Question: I am using some code to centre some given text, then parse the new string back to Lua so it can send the new message to the destination (the game console of a player, or players).
When I use this code, I always get formatting errors of weird characters appearing on the right side of the console. I have been told that this is a string memory error but the person that told me this doesn't know how to fix this.
The string is cleared before we put the new message into it. I have tried with and without the console colour symbols (a $ followed by an integer of 0-9), and the same problem persists.
With normal non-centred console messages, I do not get this problem. See the image for an example.

'''
int CScriptBind_GameRules::CentreTextForConsole(IFunctionHandler *pH, const char *msg)
{
if (msg)
{
const int linelength=113;
char newmsg[linelength+1];
for(int i=0;i<linelength;i++)
newmsg[i]=0;
for(int i=0;i<linelength;i++)
newmsg[i]=' ';
int msglen=strlen(msg);
int startpos=linelength/2-msglen/2;
for(int i=msglen-1;i>=0;i--)
newmsg[startpos+i]=msg[i];
return pH->EndFunction(newmsg);
}
else
{
CryLog("[System] Error in CScriptBind_GameRules::CentreTextForConsole: Failed to align");
return pH->EndFunction();
}
return pH->EndFunction();
}
'''
To Send:
'''
CMCCPlayer(player, "================================================================================================================");
CMCCPlayer(player, "$4#### ### ### ###### ####");
CMCCPlayer(player, "$4## ### ### ## ## ##");
CMCCPlayer(player, "$4## ### ### ## ##");
CMCCPlayer(player, "$4## ### ##### ###### ### ##");
CMCCPlayer(player, "$4## ### ### ## ##");
CMCCPlayer(player, "$4## ### ### ## ## ## ");
CMCCPlayer(player, "$4#### ### ### ###### ####");
CMCCPlayer(player, "================================================================================================================");
CMCCPlayer(player, "$4");
CMCCPlayer(player, "$4Your Name: "..player:GetName());
CMCCPlayer(player, "$4Your Country: "..Omega.GetCountry(player));
CMCCPlayer(player, "$4Your Domain:"..player.actor:GetHostname());
CMCCPlayer(player, "$4Your Profile ID: "..ProfId(player));
if not player.exp then player.exp = 0 end
CMCCPlayer(player, "$4Your EXP: "..player.exp);
CMCCPlayer(player, "$4");
CMCCPlayer(player, "$4o0o");
'''
And the function:
'''
function CMCCPlayer(player, msg)
g_gameRules.game:SendConsoleMessage(player.id, g_gameRules.game:CentreTextForConsole(msg));
end
'''
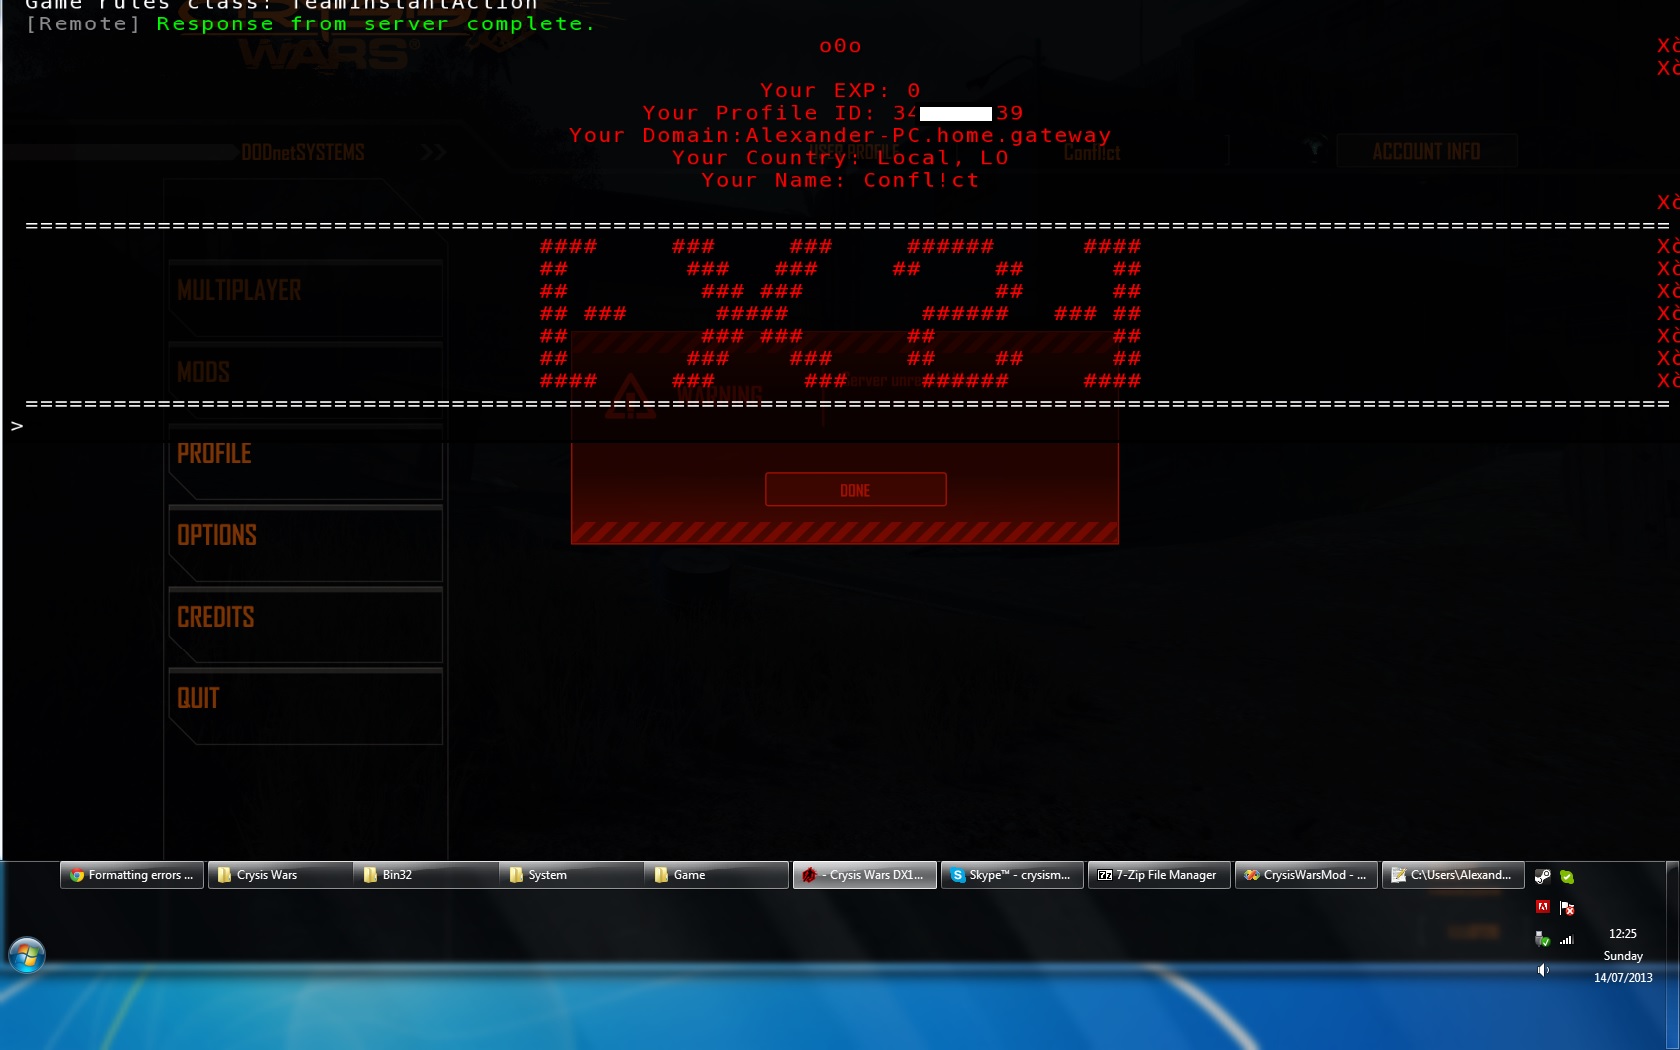
Answer: My impression is that you do not end your strings properly, so you exhaust your console width, which displays some "too long" indicating characters.
Try a
'''
newmsg[linelength] = 0;
'''
before the line with the msglen initialization, if you want to fill the full 113 characters line, otherwise add the zero at
'''
startpos + msglen
'''
Drop the funny loop which zeroes everything in the message area, as this is rewritten with space characters anyway.
Use rather
'''
startpos=(linelength-msglen)/2
'''
to minimize truncation errors.